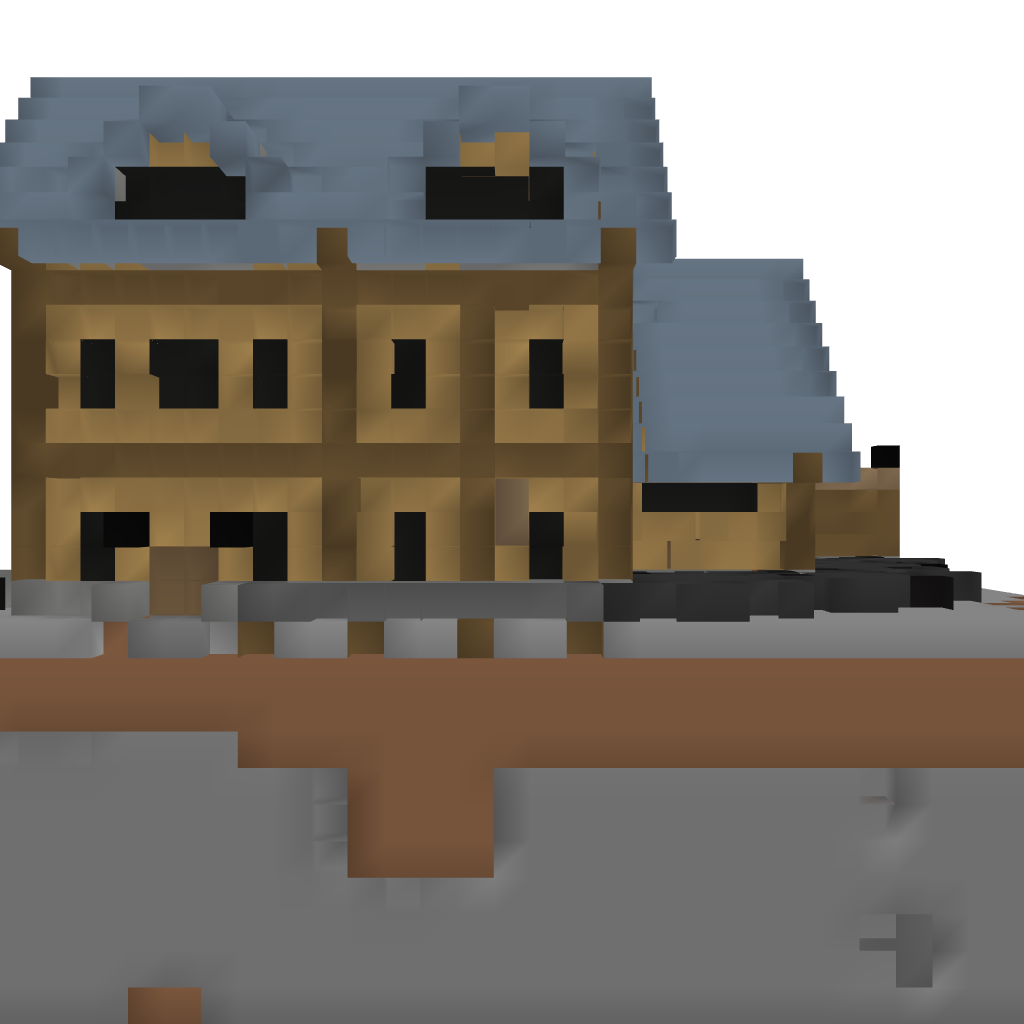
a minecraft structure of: The Tavern